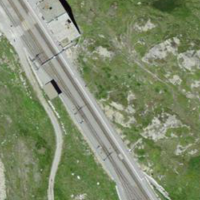
EUNIS habitat code: 26
Species observed at this site:
Corvus corone
Anthus trivialis
Motacilla cinerea
Oenanthe oenanthe
Gypaetus barbatus
Anthus spinoletta
Montifringilla nivalis
Fringilla coelebs
Passer domesticus
Sylvia atricapilla
Papilio machaon
Phylloscopus collybita
Pyrgus serratulae
Hirundo rustica
Aquila chrysaetos
Phoenicurus ochruros
Phoenicurus phoenicurus
Nucifraga caryocatactes
Pyrrhocorax graculus
Falco tinnunculus
Corvus corax
Motacilla alba